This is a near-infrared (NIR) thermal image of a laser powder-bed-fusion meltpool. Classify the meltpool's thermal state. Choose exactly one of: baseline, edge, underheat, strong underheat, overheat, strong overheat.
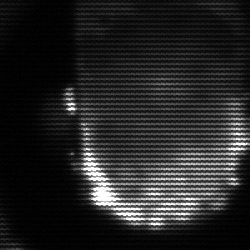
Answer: baseline